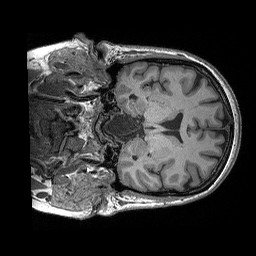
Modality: T1w
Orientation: coronal
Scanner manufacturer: siemens
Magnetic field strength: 3 T
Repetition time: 2.3 s
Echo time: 0.00298 s